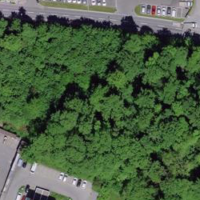
EUNIS habitat code: 55
Species observed at this site:
Corvus corone
Fringilla coelebs
Cyanistes caeruleus
Sylvia atricapilla
Parus major
Erithacus rubecula